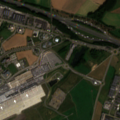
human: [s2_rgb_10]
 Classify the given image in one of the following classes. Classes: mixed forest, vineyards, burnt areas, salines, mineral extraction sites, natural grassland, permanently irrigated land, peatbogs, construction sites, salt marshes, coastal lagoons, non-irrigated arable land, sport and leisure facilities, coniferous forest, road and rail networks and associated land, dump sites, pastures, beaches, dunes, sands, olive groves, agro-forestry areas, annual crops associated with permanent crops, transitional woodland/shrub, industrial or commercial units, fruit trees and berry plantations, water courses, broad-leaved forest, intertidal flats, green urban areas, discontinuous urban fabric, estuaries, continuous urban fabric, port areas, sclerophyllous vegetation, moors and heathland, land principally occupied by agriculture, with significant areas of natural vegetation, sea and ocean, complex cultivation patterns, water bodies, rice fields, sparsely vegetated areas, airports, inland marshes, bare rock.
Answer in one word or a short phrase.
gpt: industrial or commercial units, road and rail networks and associated land, airports, non-irrigated arable land, land principally occupied by agriculture, with significant areas of natural vegetation